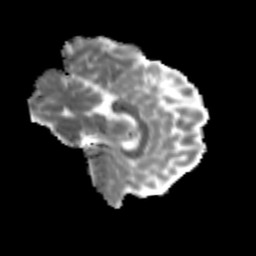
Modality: MD
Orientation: sagittal
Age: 25
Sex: female
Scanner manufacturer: siemens
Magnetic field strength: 3 T
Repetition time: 3.5 s
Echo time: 0.125 s